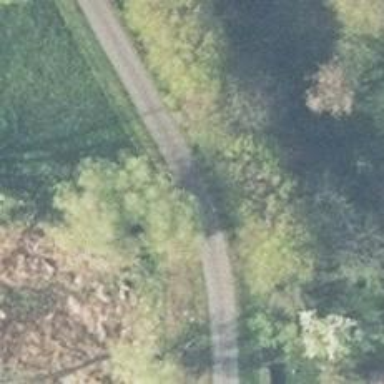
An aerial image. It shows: Asphalt path.